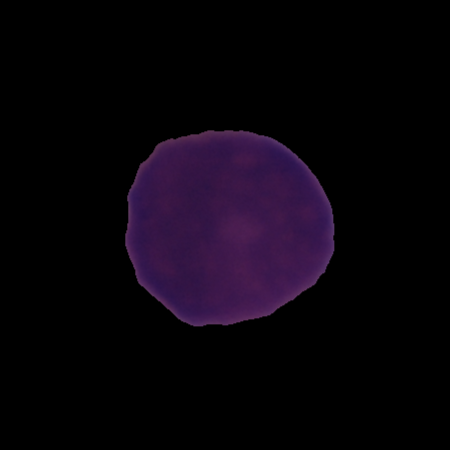
Label: cancer